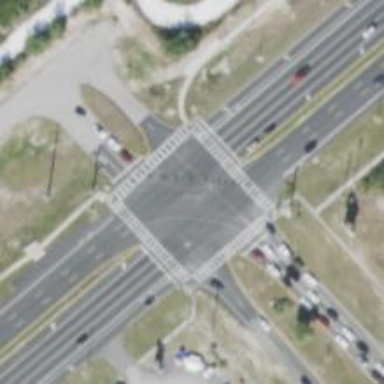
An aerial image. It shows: Crossing road.